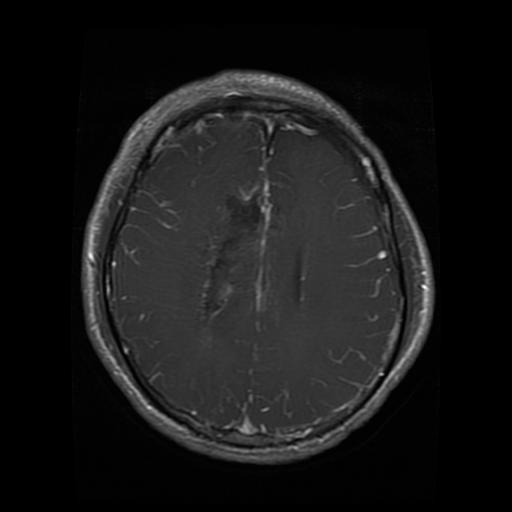
Label: glioma